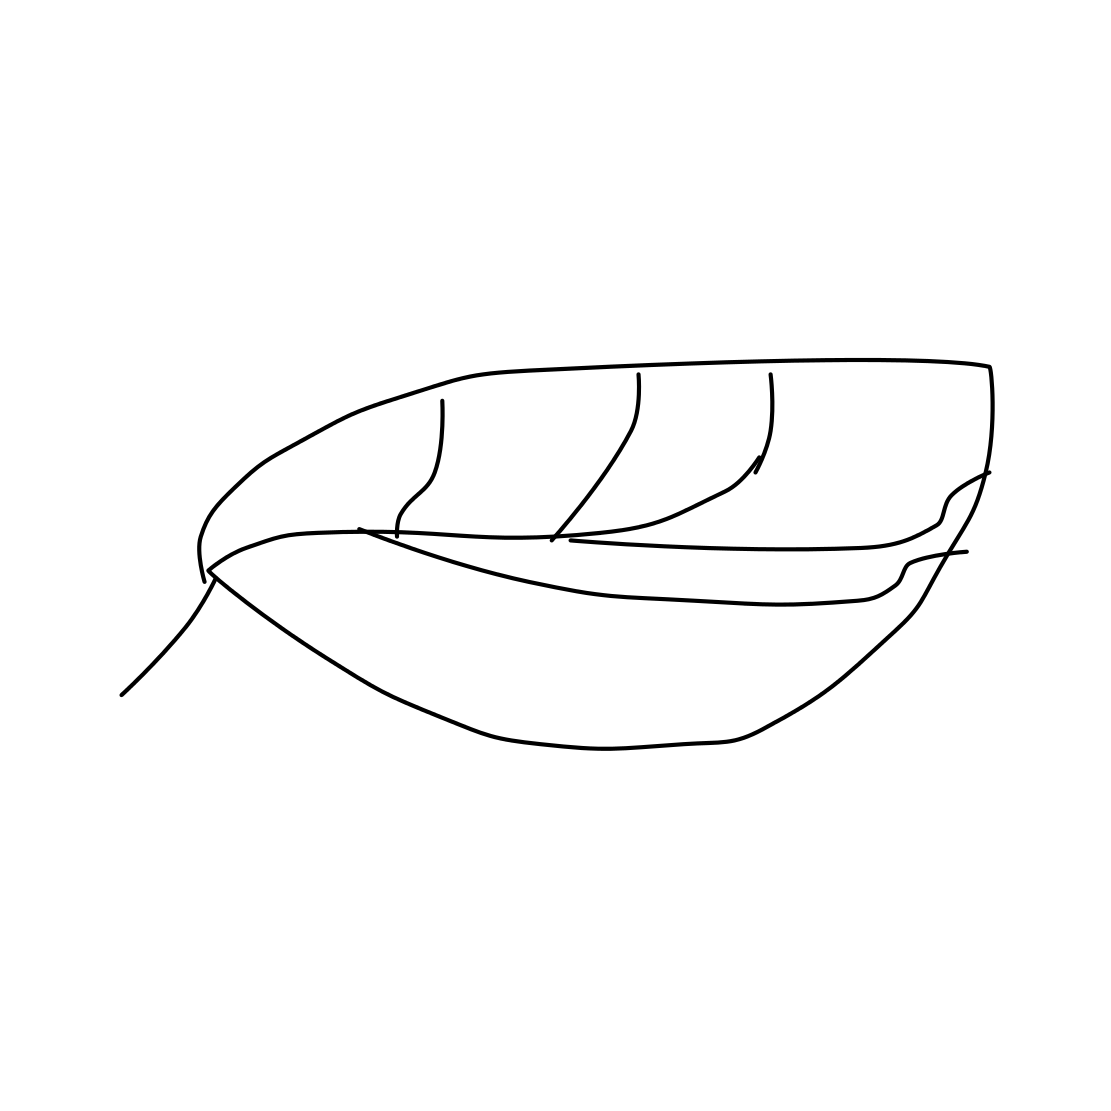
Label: leaf